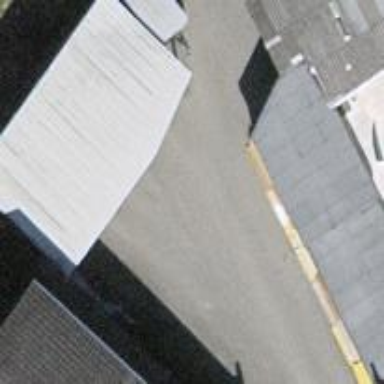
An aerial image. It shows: View of roof of building.